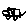
Label: car